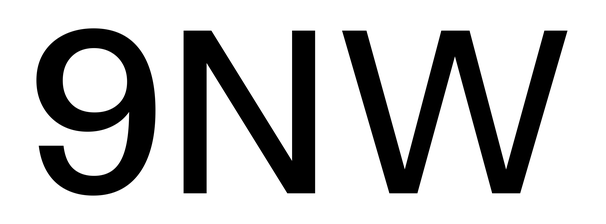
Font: InstrumentSans_Medium